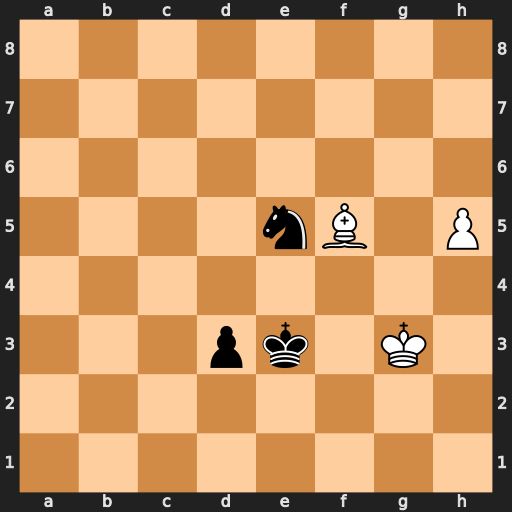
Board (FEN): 8/8/8/4nB1P/8/3pk1K1/8/8
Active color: w
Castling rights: -
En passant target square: -
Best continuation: h6 Nf7 h7 d2 Bc2